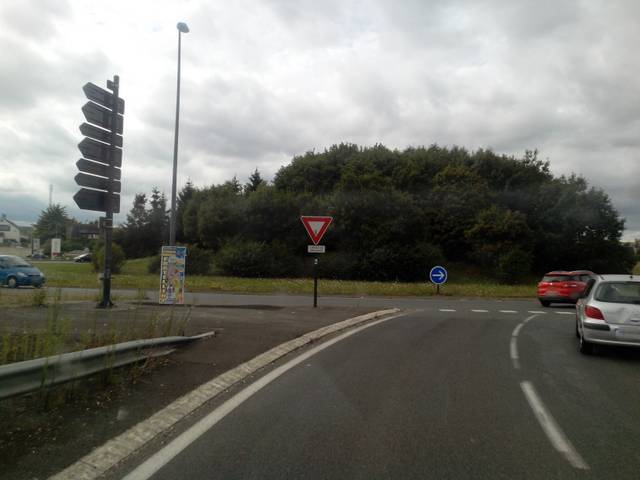
Region: France
Coordinates: 48.493, -2.761